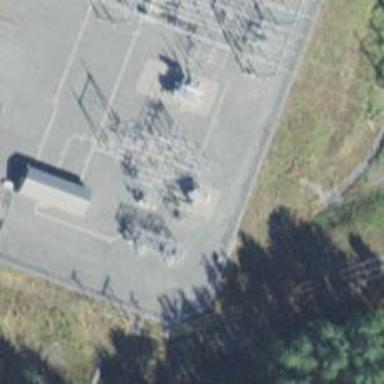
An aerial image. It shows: Switch used for power control.